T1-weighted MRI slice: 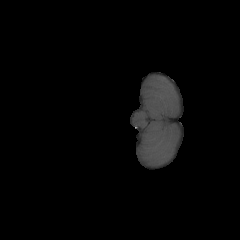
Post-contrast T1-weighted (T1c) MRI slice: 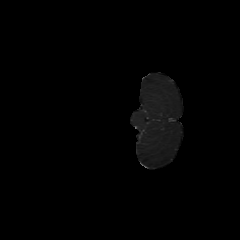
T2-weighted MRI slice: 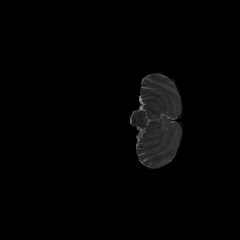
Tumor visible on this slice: no